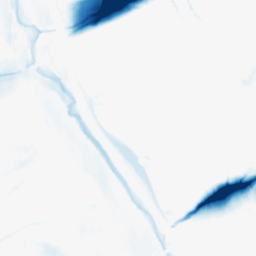
Category: morphological
Decomposition family: morphological_ellipse
Decomposition parameters: operation: closing
width: 50
height: 10
Upsampling method: cubic_mitchell
Upsampling parameters: scale: 2
Upsampling scale: 2